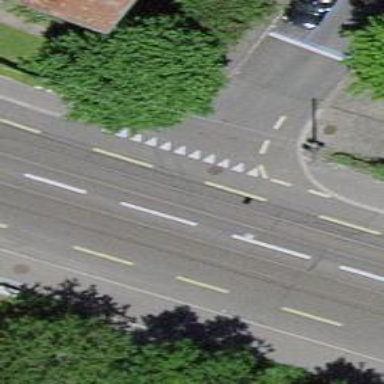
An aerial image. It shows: Tram level crossing on the railway.